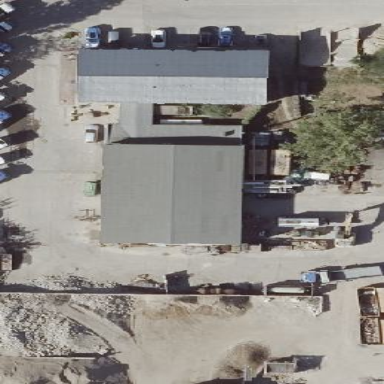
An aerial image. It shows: Commercial building.